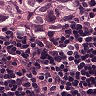
Metastatic tissue present: yes